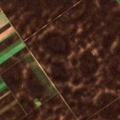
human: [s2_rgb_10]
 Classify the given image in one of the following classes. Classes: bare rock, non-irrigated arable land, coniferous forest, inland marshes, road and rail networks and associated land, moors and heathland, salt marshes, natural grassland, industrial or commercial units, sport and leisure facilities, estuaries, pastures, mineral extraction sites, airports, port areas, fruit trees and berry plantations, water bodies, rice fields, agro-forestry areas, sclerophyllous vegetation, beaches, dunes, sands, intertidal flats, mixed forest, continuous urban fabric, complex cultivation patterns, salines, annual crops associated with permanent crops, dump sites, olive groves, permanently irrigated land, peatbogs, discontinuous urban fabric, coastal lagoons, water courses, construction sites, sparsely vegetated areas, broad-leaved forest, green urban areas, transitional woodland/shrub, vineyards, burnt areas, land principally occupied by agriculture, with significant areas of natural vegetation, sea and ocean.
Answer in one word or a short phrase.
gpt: industrial or commercial units, non-irrigated arable land